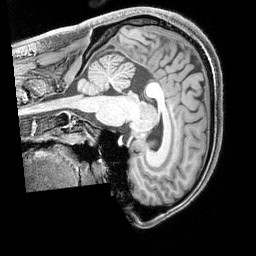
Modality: T1w
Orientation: sagittal
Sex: male
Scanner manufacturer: siemens
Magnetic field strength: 3 T
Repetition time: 2.3 s
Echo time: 0.00226 s